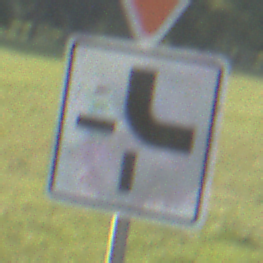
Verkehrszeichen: VerlaufVorfahrtsstrasse4
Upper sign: VorfahrtGewaehren
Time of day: MorningAfternoon
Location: Outdoor (Nature)
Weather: PartlyCloudy
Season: NotSpecified
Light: Natural